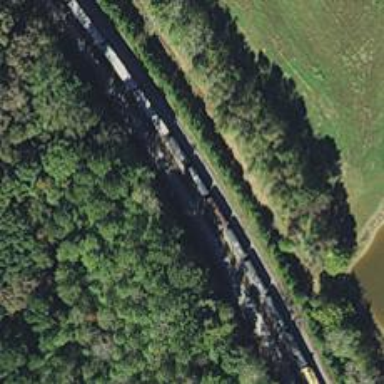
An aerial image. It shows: Railway track.